The image shows the envelope spectrum of a rolling-element bearing's vibration signal, with the characteristic fault frequencies (BPFO outer race, BPFI inner race, BSF ball, FTF cage) marked as reference lines. Based on the visible evidence, which condition applies: normal, inner_race, outer_race, ball?
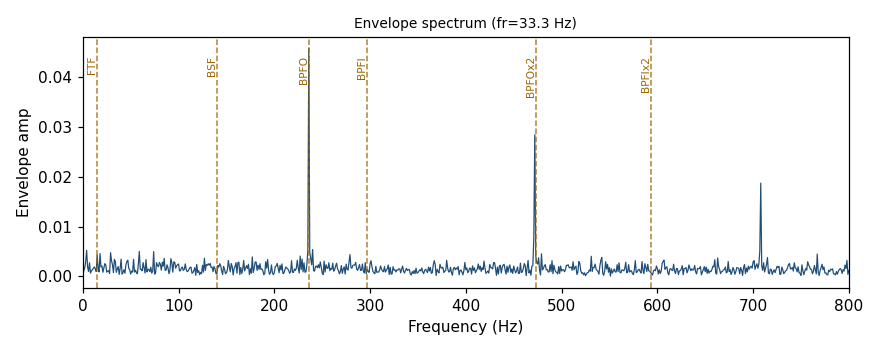
Answer: outer_race